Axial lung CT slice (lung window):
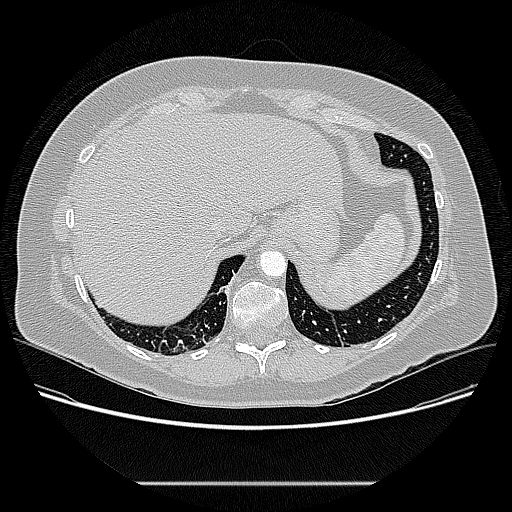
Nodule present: no